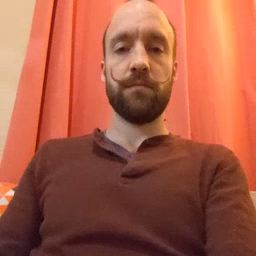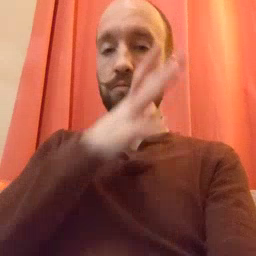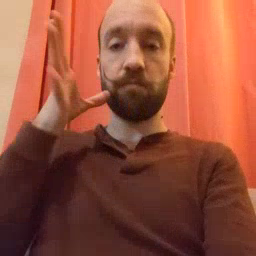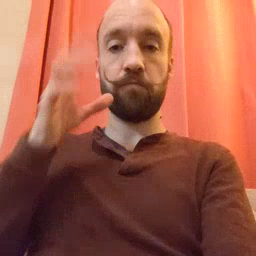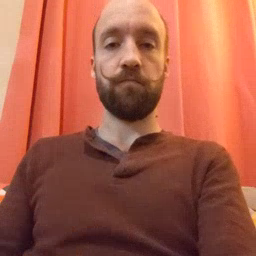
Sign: farm